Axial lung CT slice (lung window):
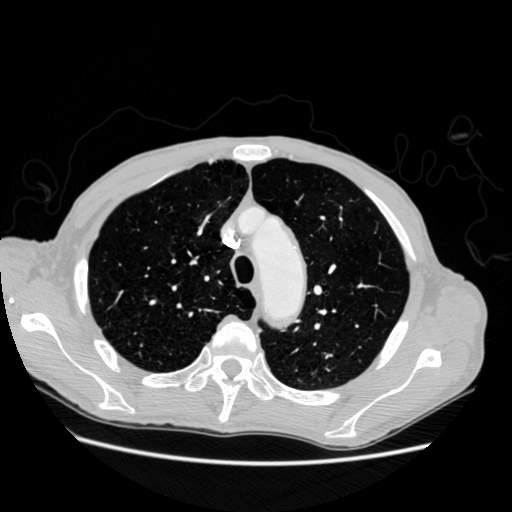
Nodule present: no